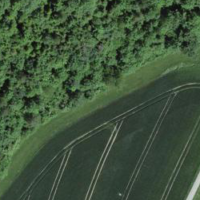
EUNIS habitat code: 52
Species observed at this site:
Trifolium pratense